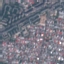
Label: Residential